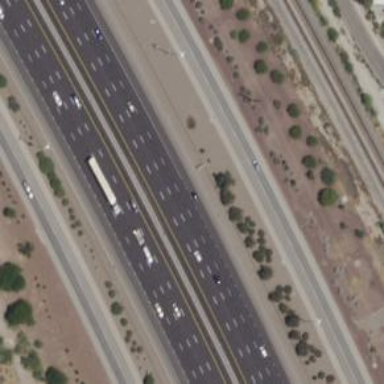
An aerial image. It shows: Motorway.